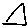
Label: triangle